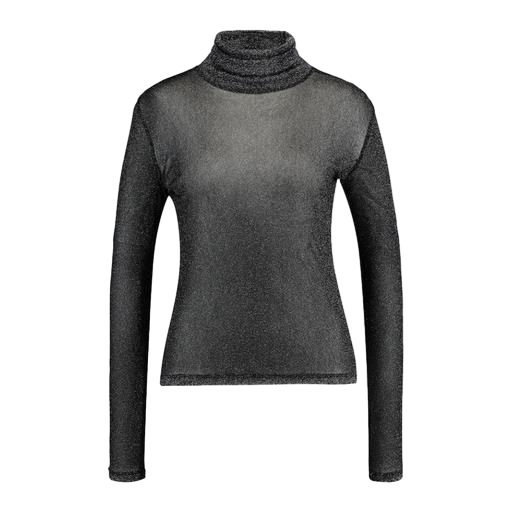
gray long-sleeve mesh turtleneck tee, high-neck top, turtleneck tee, white background